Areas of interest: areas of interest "Park Square"
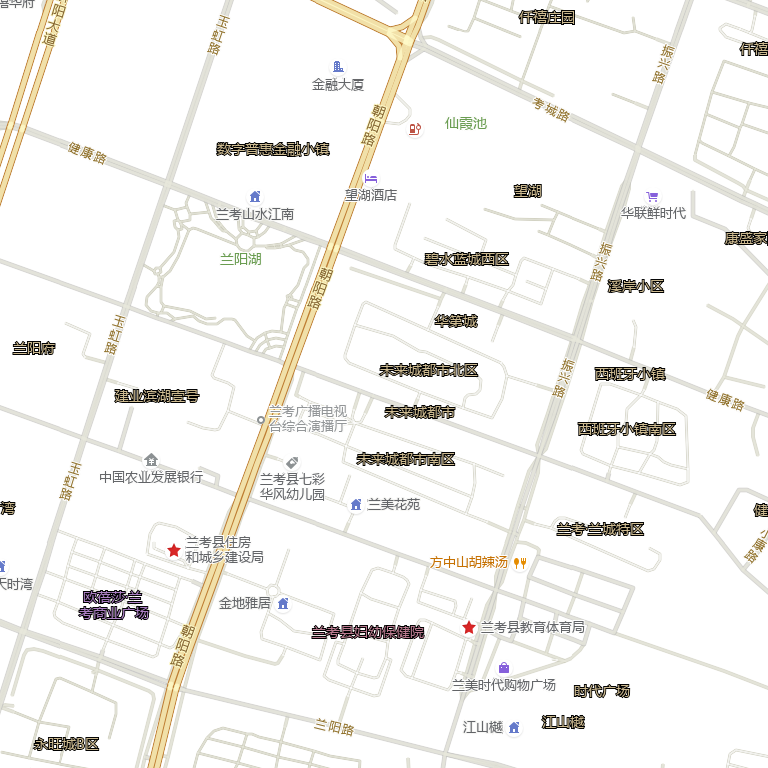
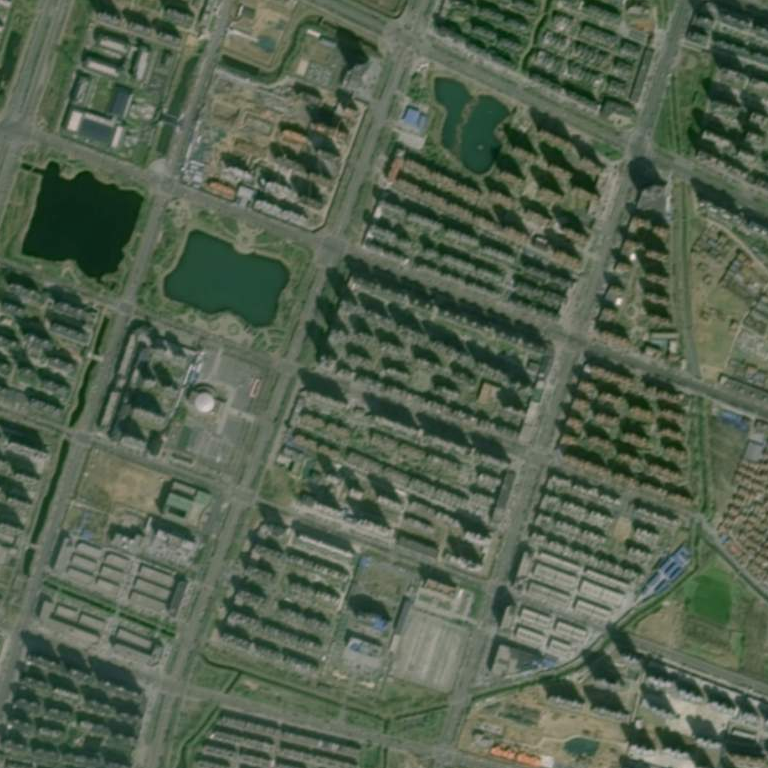